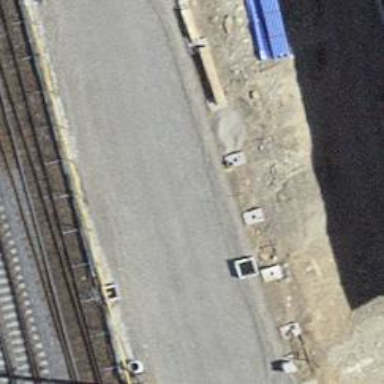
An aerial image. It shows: Siding railway track with electrified contact line.